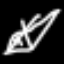
Label: leaf